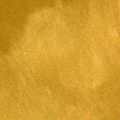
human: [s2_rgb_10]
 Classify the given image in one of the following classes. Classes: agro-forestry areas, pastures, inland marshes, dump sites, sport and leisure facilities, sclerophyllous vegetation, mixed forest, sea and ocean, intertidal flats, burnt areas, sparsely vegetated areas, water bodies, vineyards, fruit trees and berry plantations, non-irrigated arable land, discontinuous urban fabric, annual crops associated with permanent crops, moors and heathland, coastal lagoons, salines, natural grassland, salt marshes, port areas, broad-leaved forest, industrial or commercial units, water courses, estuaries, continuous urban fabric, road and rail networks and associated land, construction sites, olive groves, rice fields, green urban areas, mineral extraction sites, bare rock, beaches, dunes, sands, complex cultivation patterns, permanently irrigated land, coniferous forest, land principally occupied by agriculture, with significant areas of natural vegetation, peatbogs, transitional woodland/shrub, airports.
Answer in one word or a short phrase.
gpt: water bodies